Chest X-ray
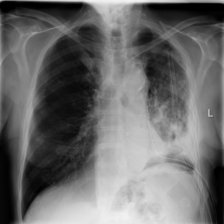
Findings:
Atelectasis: negative
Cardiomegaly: negative
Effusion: negative
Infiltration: negative
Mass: negative
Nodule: negative
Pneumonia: negative
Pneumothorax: positive
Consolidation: negative
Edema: negative
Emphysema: negative
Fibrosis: negative
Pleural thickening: negative
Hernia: negative